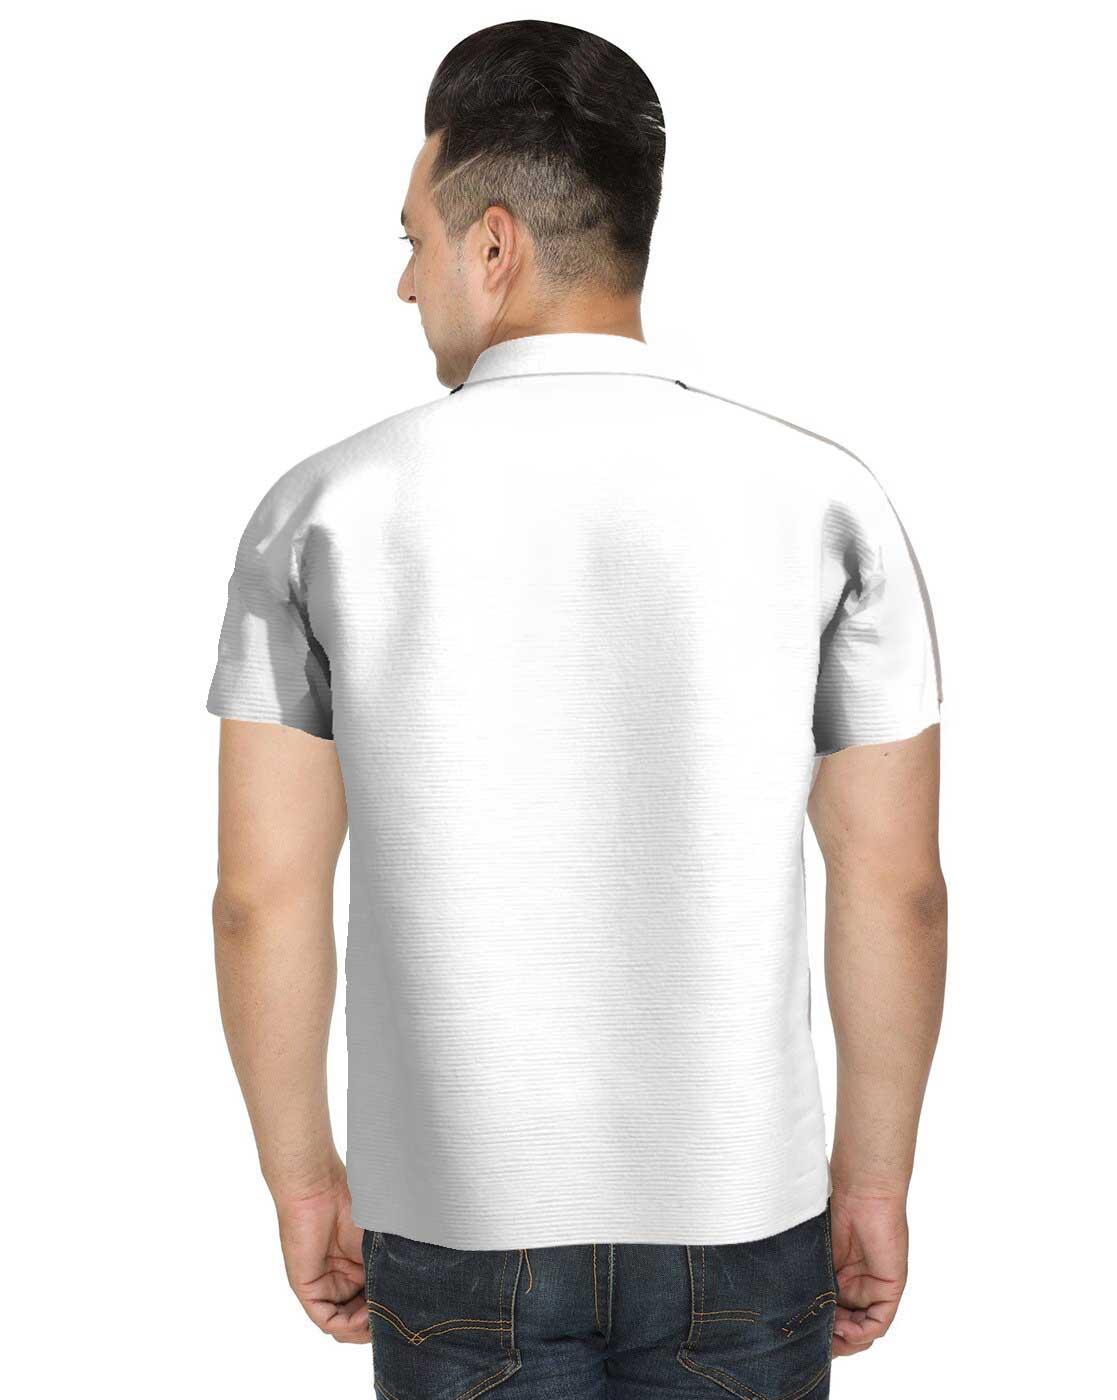
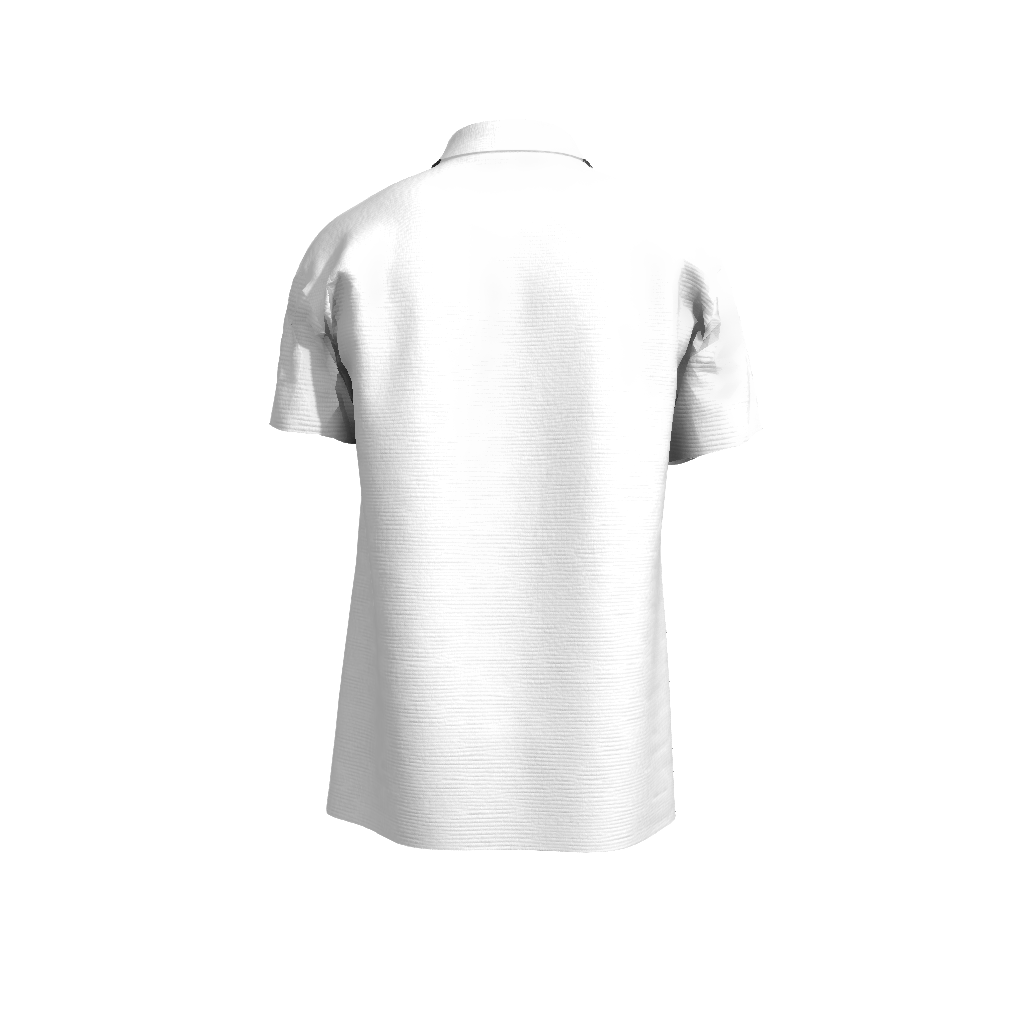
Clothing description: white men s polo tee